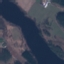
Land use / land cover: River